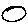
Label: moon